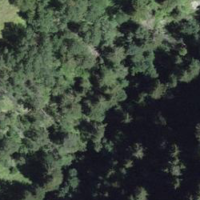
EUNIS habitat code: 23
Species observed at this site:
Hemipenthes maura
Melitaea diamina
Asplenium trichomanes
Argynnis paphia